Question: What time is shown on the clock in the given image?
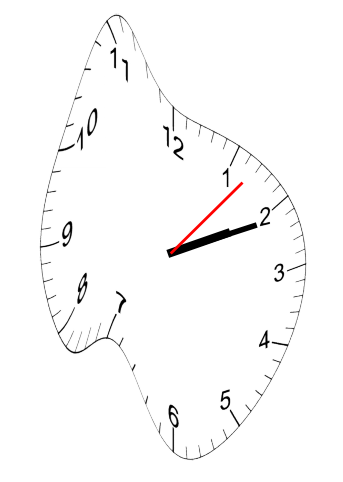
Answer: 02:11:07